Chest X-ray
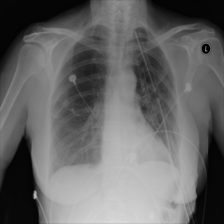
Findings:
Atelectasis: negative
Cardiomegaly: negative
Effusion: negative
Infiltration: negative
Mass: negative
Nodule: negative
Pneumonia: negative
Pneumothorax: positive
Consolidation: negative
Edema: negative
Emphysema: negative
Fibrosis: negative
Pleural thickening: negative
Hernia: negative